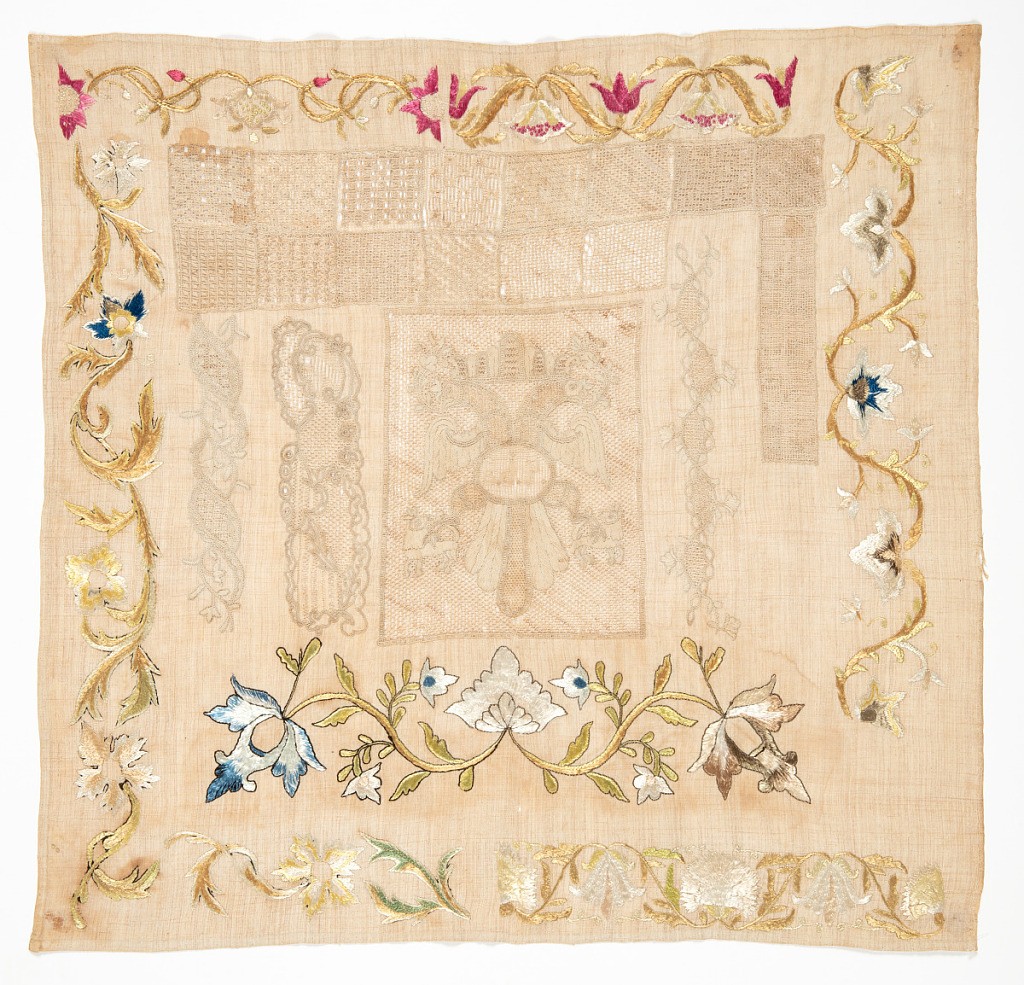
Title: Sampler
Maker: Unknown
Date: ca. 1800
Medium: silk, cotton, linen Technique: satin stitch embroidery with withdrawn element work
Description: Embroidered sampler has a deep floral vine border in colored silks. Rectangular openwork design of a double headed eagle flanked by bulls. Initials BJP incorporated into eagle motif. Just above are squares of openwork with a variety of needle made filling stitches. Rectangle on the right has an openwork treatment for an alphabet.